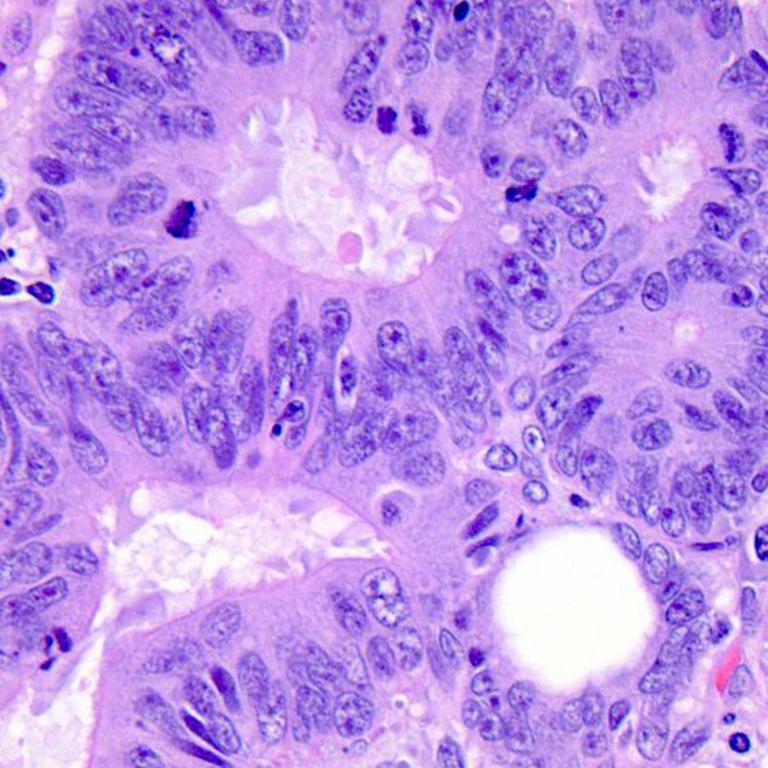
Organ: colon
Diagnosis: adenocarcinomas